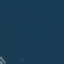
Land use / land cover: SeaLake